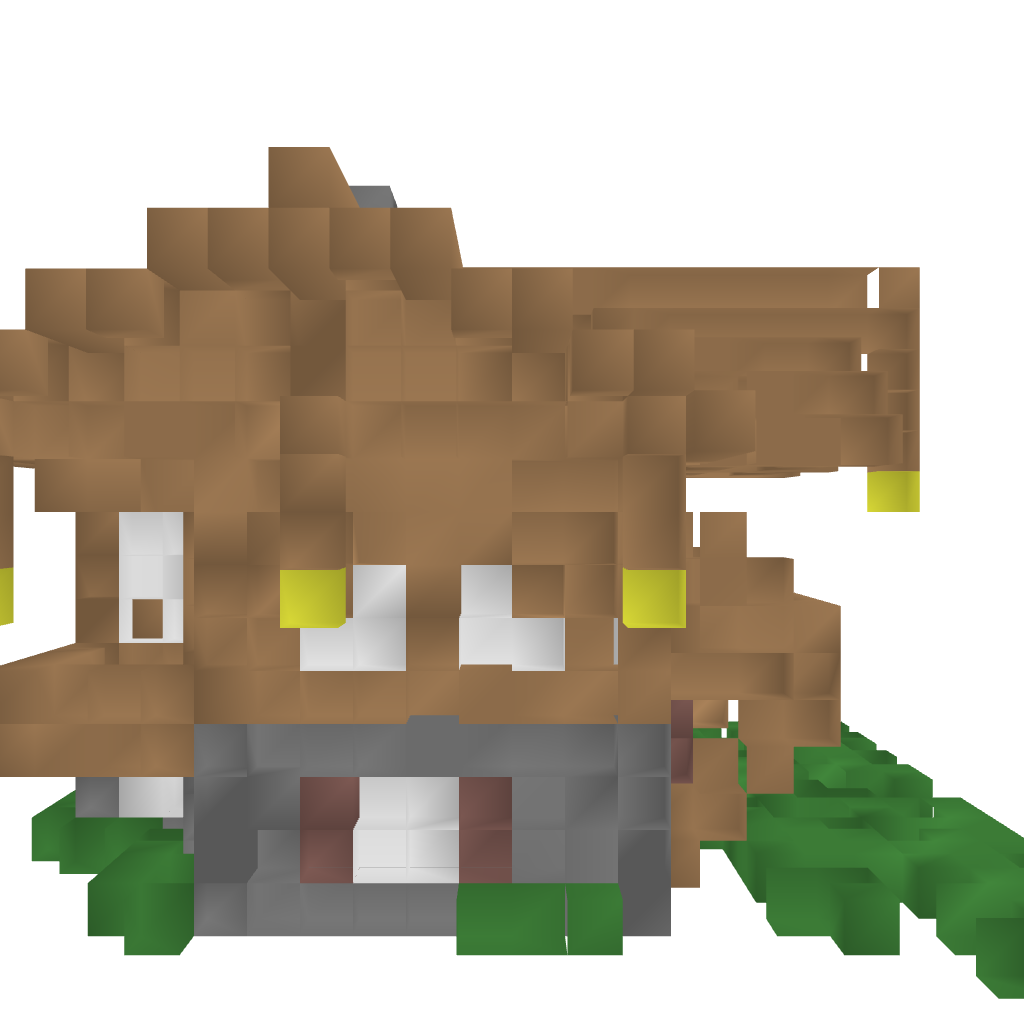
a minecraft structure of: Medieval House bad low quality